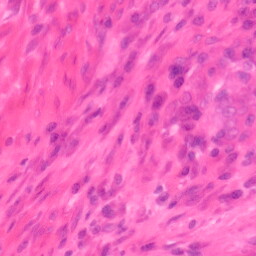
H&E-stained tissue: Colon